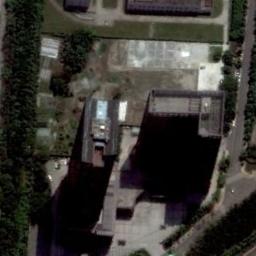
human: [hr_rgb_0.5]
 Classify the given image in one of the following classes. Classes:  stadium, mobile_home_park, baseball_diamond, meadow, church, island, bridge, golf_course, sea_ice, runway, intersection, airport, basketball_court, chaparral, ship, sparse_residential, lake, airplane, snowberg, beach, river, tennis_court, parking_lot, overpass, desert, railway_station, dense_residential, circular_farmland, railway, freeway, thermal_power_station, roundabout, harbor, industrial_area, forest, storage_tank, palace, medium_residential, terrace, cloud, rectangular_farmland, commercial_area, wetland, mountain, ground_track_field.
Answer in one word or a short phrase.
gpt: commercial_area